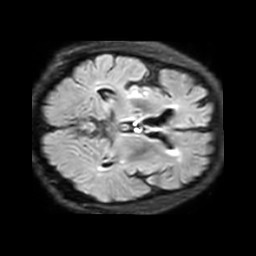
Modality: FLAIR
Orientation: axial
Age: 71
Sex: male
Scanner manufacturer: philips
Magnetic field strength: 3 T
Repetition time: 11 s
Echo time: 0.12 s